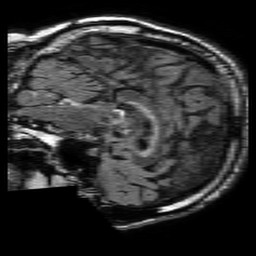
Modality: FLAIR
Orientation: sagittal
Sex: male
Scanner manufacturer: philips
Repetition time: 11 s
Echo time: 0.125 s